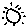
Label: sun